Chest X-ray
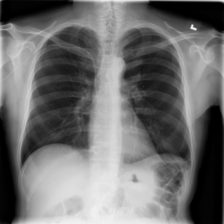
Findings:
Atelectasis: negative
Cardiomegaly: negative
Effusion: negative
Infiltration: positive
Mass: negative
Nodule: negative
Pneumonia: negative
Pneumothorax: negative
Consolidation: negative
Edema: negative
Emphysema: negative
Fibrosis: positive
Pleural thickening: negative
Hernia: negative